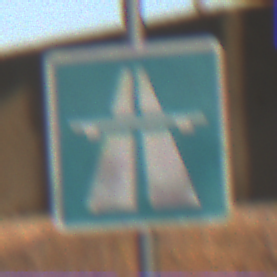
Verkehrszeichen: Autobahn
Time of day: SunriseSunset
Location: Roofed (Suburban)
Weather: Clear
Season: NotSpecified
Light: Natural